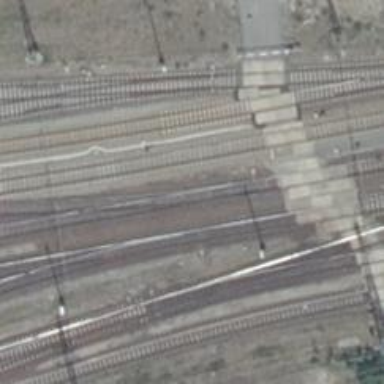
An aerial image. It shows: Rail siding with electrified contact lines for trains.